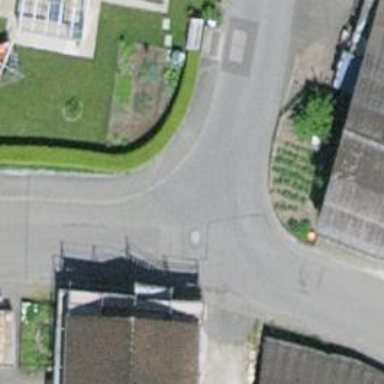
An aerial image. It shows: Hedge acting as barrier.